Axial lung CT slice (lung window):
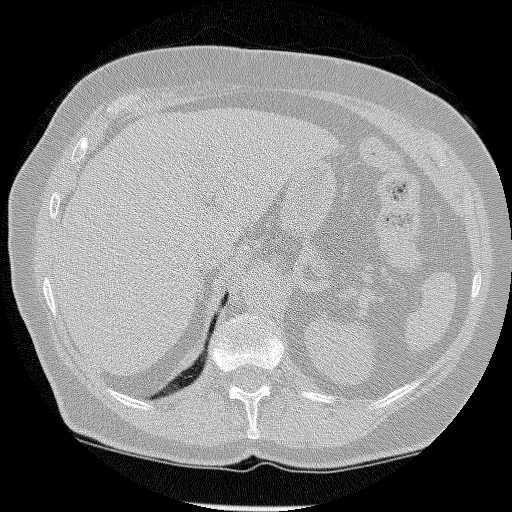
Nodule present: no